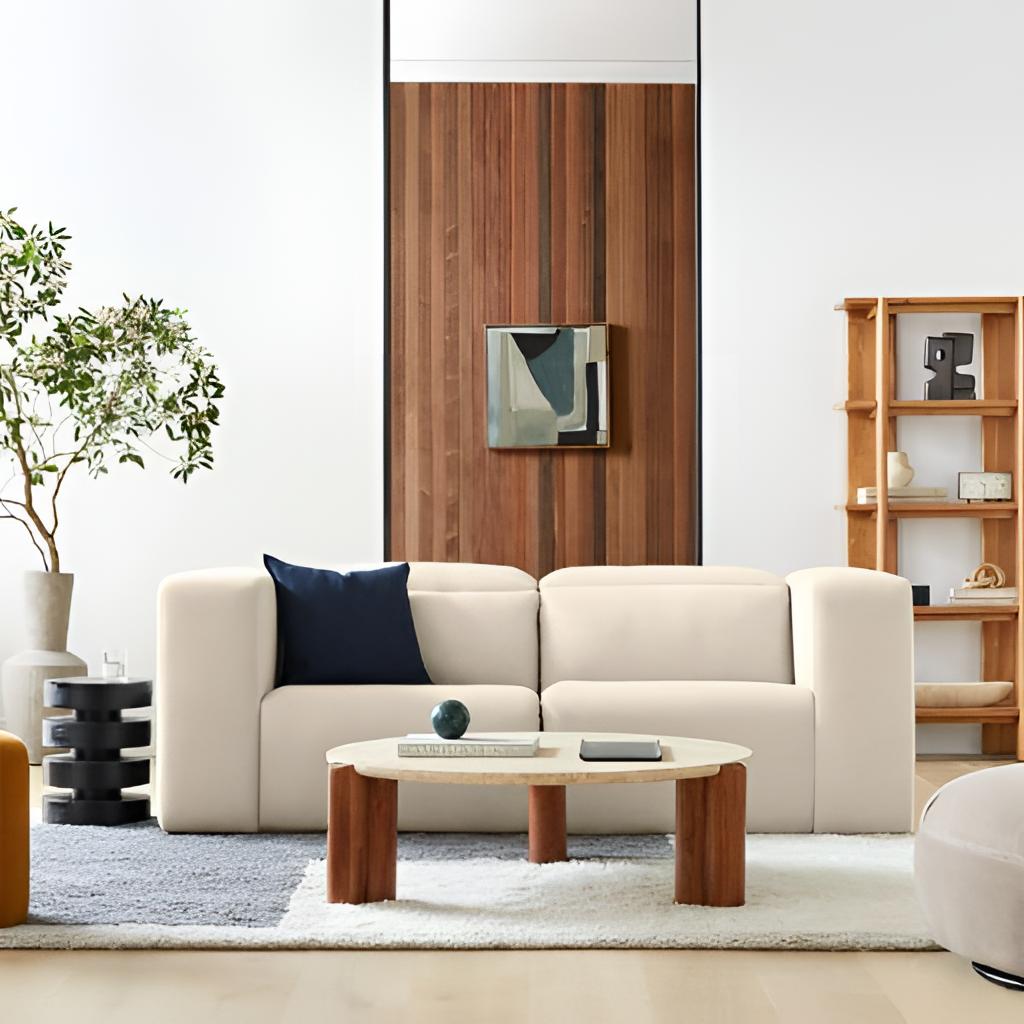
cream fabric sofa, living room, wood wallpaper, with vertical two tone pattern, wood flooring, with plank pattern, contemporary